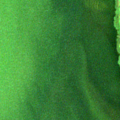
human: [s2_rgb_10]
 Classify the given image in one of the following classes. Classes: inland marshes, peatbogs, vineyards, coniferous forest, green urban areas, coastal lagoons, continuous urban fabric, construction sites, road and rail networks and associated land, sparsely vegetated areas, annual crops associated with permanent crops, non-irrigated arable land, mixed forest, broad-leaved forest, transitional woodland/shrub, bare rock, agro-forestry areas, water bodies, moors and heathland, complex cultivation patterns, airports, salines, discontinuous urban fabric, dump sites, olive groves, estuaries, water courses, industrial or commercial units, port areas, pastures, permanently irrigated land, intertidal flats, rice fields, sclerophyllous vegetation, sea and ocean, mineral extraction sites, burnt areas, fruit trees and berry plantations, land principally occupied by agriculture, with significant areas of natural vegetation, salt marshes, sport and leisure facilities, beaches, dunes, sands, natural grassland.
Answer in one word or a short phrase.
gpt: inland marshes, coastal lagoons